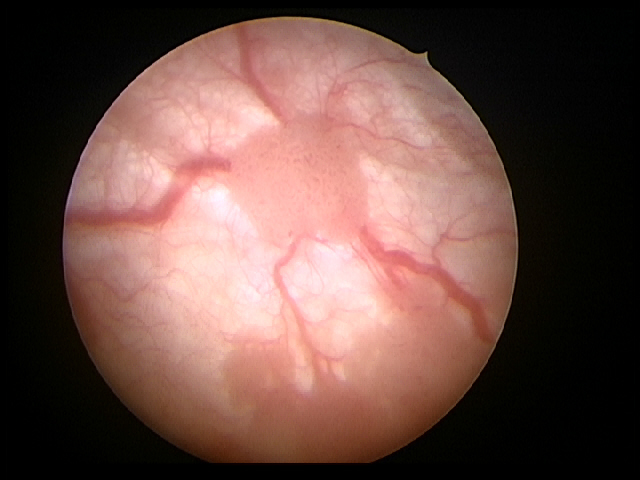
Modality: WLC
Class: Malignant
Subclass: HighGradePapillary
Lesion: L1
Stage: Ta
Morphology: Papillary
Bladder cancer association: Yes